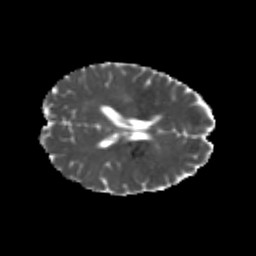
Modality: MD
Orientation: axial
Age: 23
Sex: female
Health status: healthy
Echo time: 0.074 s